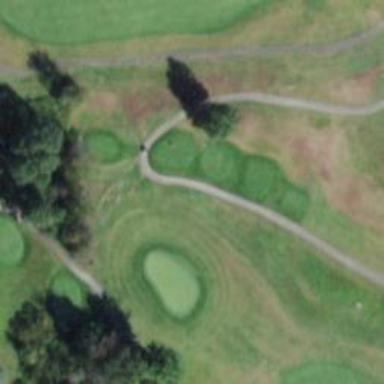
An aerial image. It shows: Path for both road and golf.